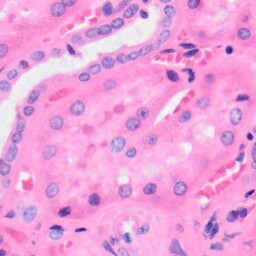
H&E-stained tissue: Kidney